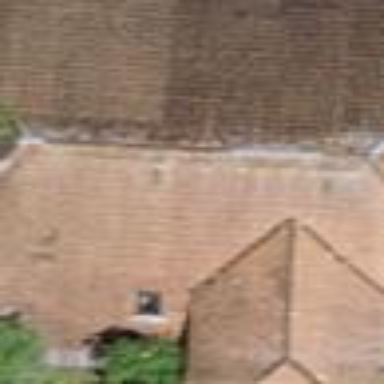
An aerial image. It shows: Rural barn.